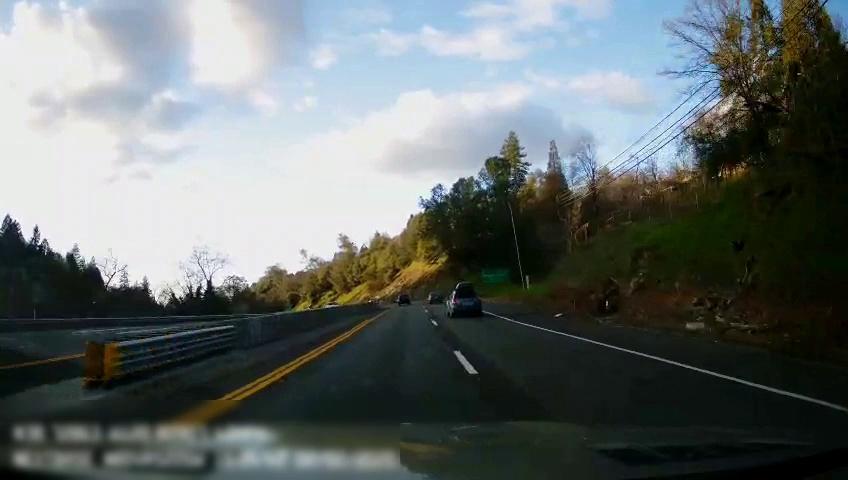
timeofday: Day
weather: Sunny
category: Drivable Space
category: Vehicles | SUV
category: Vehicles | Car
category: Vehicles | SUV
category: Vehicles | Car
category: Lanes | Current Lane
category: Lanes | Alternate Lane
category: Lanes | Current Lane
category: Lanes | Opposite Lane
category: Lanes | Opposite Lane
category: Lanes | Opposite Lane
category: Lanes | Opposite Lane
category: Traffic | Signs